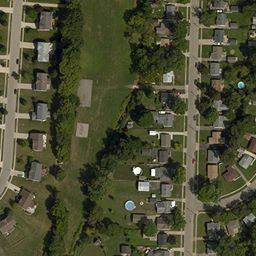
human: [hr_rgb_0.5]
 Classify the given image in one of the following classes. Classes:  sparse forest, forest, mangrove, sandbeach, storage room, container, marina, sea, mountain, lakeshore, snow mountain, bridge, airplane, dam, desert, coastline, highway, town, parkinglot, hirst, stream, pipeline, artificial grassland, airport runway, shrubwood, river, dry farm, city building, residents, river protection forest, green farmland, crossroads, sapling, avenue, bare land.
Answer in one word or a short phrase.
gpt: town